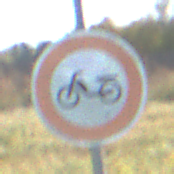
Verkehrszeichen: VerbotMofas
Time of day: MorningAfternoon
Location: Outdoor (Nature)
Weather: Clear
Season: Autumn
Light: Natural